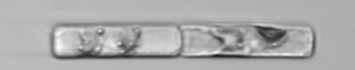
Label: Guinardia_delicatula